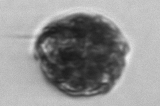
Label: Alexandrium_catenella